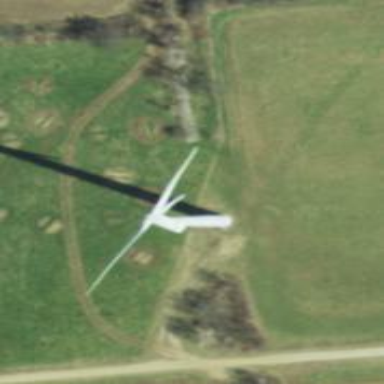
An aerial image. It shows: Wind generator powered by horizontal axis wind turbine.